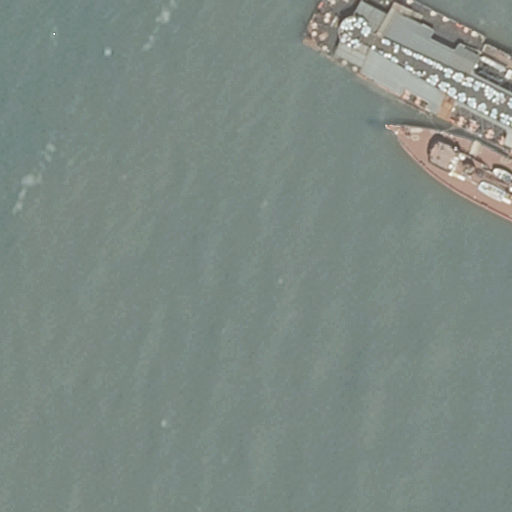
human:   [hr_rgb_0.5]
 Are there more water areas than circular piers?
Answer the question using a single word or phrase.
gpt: yes

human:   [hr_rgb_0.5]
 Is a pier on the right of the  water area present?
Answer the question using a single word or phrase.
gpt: yes

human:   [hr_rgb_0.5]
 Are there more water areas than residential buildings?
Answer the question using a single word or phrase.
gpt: yes

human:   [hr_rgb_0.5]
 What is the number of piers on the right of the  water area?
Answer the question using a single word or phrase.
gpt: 1

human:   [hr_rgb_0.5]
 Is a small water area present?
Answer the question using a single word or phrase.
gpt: no

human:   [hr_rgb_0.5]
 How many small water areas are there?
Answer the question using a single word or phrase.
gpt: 0

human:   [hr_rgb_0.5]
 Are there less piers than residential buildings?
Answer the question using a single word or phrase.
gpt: no

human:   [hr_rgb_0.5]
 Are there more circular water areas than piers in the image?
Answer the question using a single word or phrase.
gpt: no

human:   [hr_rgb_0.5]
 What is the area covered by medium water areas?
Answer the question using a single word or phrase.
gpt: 0m2

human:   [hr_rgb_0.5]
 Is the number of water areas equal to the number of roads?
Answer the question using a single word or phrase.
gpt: no

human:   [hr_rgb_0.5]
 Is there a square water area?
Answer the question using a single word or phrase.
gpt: no

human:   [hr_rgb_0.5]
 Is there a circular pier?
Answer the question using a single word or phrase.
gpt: no

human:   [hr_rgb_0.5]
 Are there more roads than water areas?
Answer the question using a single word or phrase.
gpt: no

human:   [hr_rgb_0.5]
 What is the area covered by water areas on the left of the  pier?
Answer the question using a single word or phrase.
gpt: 10620m2

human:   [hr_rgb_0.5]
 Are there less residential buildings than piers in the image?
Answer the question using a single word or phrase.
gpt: yes

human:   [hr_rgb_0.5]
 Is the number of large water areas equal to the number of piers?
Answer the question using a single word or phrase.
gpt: yes

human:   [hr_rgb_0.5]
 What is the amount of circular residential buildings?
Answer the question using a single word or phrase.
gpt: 0

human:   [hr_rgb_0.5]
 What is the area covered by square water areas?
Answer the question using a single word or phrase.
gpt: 0m2

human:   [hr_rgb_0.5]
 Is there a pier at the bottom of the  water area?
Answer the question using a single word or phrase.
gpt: yes

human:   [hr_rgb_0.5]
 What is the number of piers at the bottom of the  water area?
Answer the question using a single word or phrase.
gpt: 1

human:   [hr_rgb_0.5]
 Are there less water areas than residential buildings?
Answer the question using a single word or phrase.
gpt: no

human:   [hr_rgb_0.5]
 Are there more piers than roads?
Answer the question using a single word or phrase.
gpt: yes

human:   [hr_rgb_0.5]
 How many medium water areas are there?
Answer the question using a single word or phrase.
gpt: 0

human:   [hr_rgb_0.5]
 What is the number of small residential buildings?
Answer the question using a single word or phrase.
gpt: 0

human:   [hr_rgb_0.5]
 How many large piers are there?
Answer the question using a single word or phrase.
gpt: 0

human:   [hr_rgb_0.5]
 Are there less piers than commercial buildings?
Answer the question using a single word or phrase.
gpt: no

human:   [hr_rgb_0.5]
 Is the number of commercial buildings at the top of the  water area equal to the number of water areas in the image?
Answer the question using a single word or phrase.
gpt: no

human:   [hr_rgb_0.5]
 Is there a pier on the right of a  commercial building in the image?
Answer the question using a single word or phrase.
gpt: no

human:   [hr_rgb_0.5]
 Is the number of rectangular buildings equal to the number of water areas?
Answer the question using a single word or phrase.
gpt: no

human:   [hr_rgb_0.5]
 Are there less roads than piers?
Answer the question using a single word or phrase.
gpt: yes

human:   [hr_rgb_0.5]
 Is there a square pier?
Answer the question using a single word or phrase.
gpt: no

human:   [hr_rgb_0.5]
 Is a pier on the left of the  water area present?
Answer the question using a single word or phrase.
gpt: no

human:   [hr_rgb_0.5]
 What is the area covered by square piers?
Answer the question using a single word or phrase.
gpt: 0m2

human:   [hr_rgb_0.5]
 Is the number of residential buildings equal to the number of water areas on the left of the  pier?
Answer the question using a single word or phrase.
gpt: no

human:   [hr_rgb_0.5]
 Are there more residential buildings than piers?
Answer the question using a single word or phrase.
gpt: no

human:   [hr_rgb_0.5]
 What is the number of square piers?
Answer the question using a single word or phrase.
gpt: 0